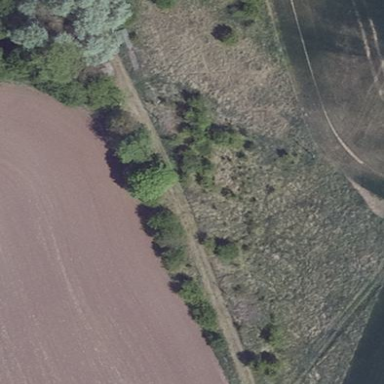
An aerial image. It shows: Grassy area with lush vegetation.